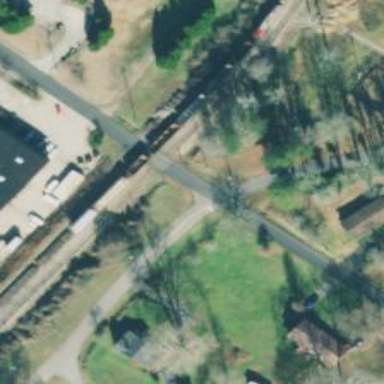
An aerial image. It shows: Railway level crossing.